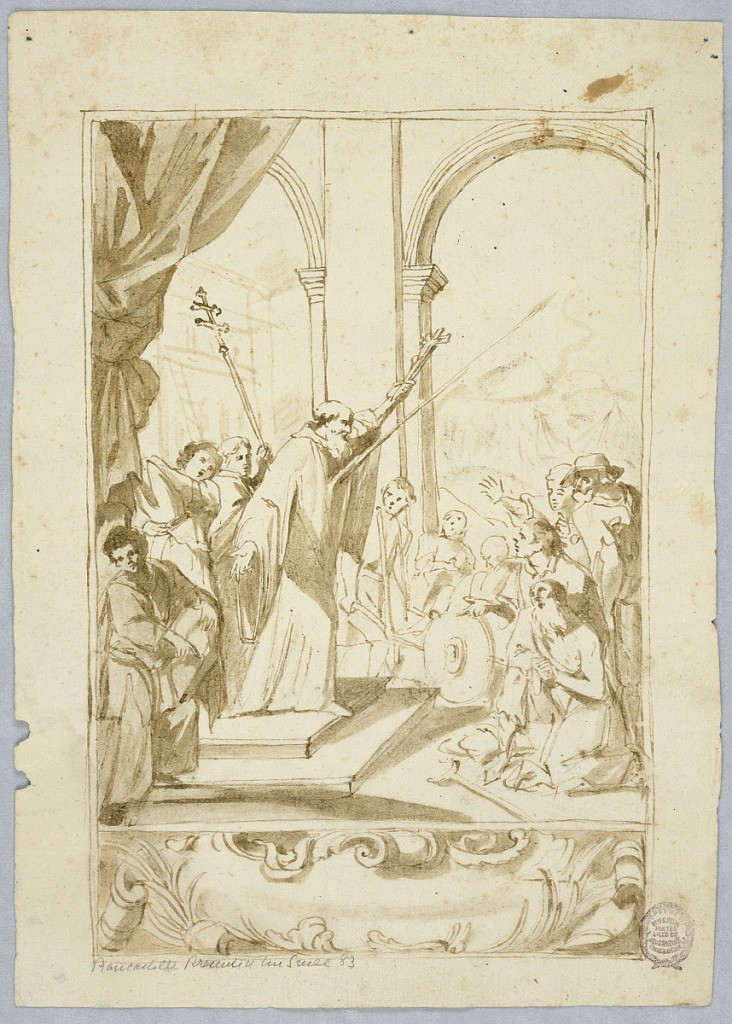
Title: Martyrdom of a Saint
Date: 1725–1750
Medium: Pen and ink, brush and wash on paper
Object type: Drawing
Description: At top, a bearded man raises a cross. A spear projects from his chest. Panel of scrollwork below.